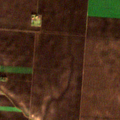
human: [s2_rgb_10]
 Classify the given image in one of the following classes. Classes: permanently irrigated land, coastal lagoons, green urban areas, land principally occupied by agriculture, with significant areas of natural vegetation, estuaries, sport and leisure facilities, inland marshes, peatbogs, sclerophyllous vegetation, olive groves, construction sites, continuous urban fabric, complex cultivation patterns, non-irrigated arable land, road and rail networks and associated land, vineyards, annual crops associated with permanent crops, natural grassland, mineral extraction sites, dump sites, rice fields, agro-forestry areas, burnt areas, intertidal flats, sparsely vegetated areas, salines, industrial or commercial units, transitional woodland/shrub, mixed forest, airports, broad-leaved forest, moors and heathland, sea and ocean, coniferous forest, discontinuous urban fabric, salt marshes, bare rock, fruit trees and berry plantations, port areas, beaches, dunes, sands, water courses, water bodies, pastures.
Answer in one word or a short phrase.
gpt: non-irrigated arable land